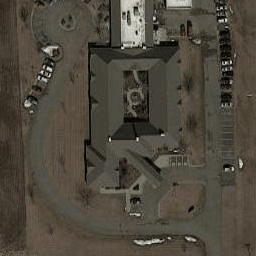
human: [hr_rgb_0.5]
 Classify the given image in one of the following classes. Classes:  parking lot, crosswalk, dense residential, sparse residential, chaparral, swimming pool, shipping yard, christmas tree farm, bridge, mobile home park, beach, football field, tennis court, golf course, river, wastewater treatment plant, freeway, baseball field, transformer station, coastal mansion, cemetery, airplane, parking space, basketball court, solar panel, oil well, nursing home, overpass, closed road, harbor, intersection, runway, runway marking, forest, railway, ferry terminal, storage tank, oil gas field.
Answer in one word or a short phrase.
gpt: nursing home